Question: Using the Entity Framework 4. I have created a Code First database in the past and a piece of code needs to delete and add 16 objects, this takes 6 seconds each. That's 300+ ms for each query!
The deletes/adds occur in a 'foreach' scope and there is a 'SaveChanges()' outside the 'foreach'.

In the above image you see that each takes 6 seconds, which is 34% of the time, for 16 calls.
That doesn't sound normal to me...
If there is no solution: Are there any workarounds I can use? It would be a pain to rewrite my project...
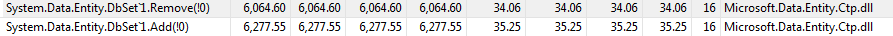
Answer: I'd advise you to try something like <URL>. I think there's a free trial, which allows you to try it out. Basically, with it you can see what kind of things are happening internally with your EF app.
Another point to note: Is this by chance a web application? In my own project I found that when I ran the app in Cassini (built-in visual studio webserver) things were pretty slow. Moving over to IIS 7 suddenly made everything a hell of a lot faster. It's not hard to do either, provided you have IIS installed.
Simply go to the properties of your web project, go to the 'Web' tab and toggle 'Use Local IIS Web server'. It will also allow you to create a virtual directory from here, so there's no need for managing IIS directly.
Other than that, I don't think there's much to be said about your problem, as we don't have any sample code. It could be that your 16 objects actually produce a lot of queries, because of related entities or something. EF Profiler will show that though.
---
Addition:
Another thing to be aware of is that EF isn't really meant for bulk actions. IF you need to do a lot of updating/deleting/inserting at once you'd be better off with something else I think.
I know 16 entities is not bulk (yet), but I figured I'd put this little notion in here anyway.